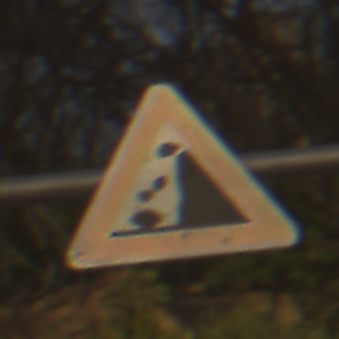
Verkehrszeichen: SteinschlagRechts
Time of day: SunriseSunset
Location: Outdoor (Nature)
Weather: PartlyCloudy
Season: NotSpecified
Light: Natural